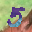
Label: 5